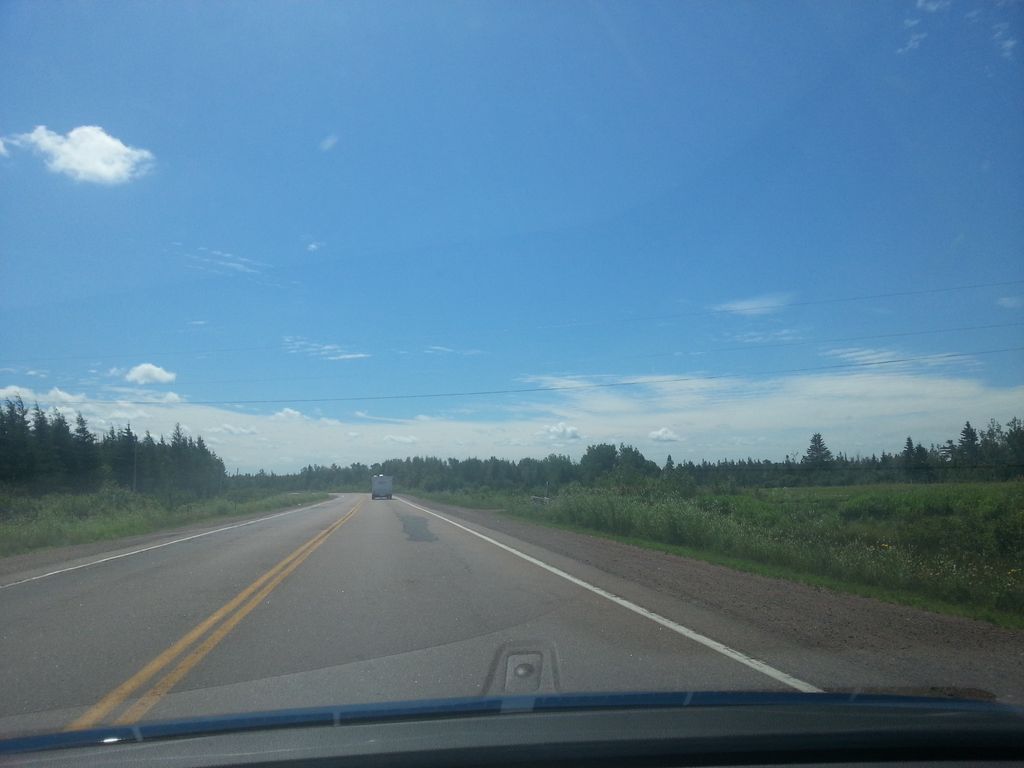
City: charlottetown